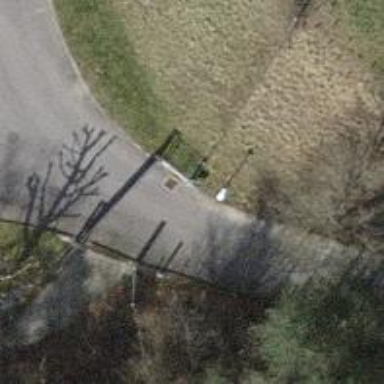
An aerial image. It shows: Gate.